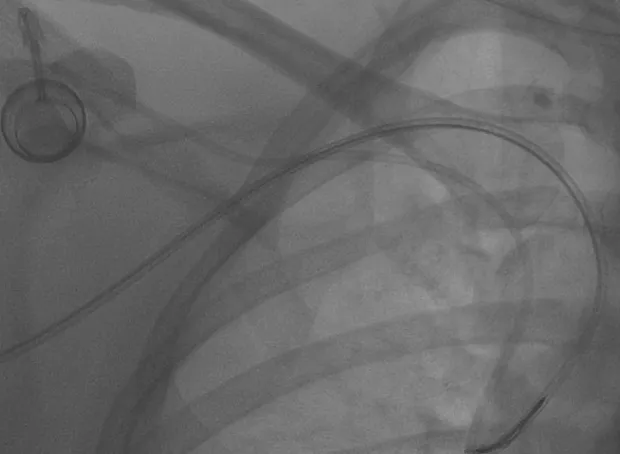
Then, the snare was retrieved so as to encircle the catheter, and then it was loosely tightened proximally.
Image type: radiology (x_ray)